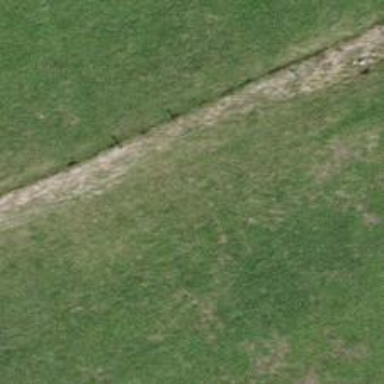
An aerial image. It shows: Track road with grass surface.